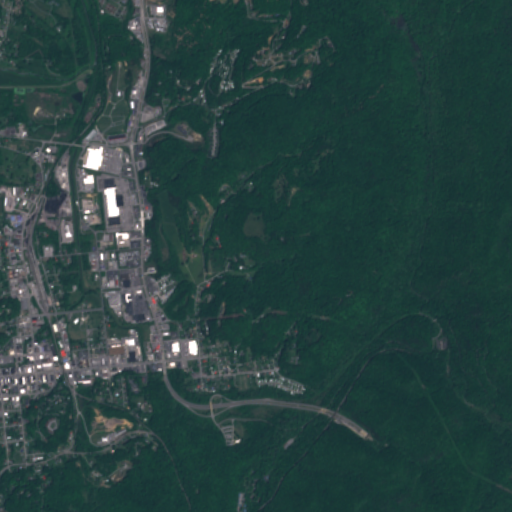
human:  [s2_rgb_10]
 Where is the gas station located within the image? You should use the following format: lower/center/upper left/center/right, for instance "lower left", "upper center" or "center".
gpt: The gas station is located in the center left of the image.
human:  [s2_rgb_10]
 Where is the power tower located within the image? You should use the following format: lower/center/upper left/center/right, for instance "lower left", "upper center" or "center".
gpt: The power tower is located in the lower right of the image.
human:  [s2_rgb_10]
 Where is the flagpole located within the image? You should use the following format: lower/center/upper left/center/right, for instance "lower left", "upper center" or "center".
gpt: The flagpole is located in the lower of the image.
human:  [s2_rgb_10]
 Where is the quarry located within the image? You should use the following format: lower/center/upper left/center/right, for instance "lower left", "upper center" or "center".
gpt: There is no quarry in the image.